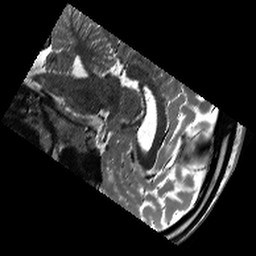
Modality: T2w
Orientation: sagittal